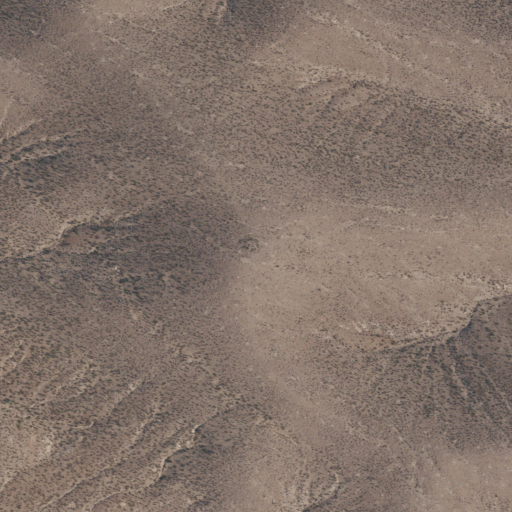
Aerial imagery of mountain in Texas named Burnt Spring Hills containing only shrub